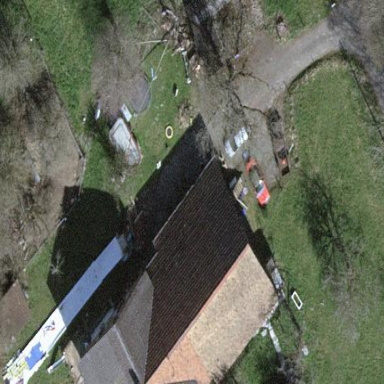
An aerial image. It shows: Farmyard area.